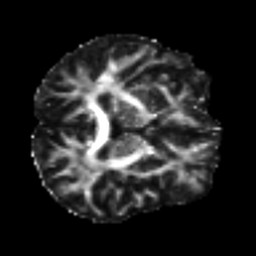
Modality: FA
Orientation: axial
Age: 48
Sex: male
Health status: ill
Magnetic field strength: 3 T
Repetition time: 9 s
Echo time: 0.093 s